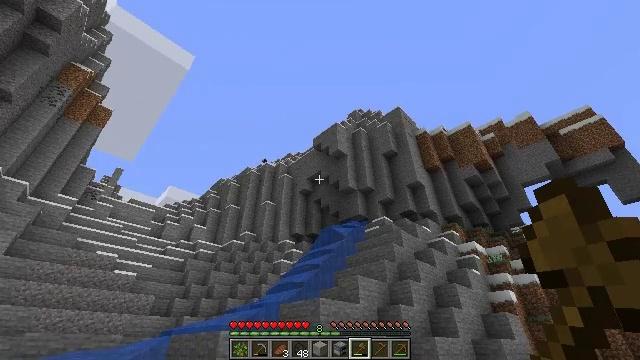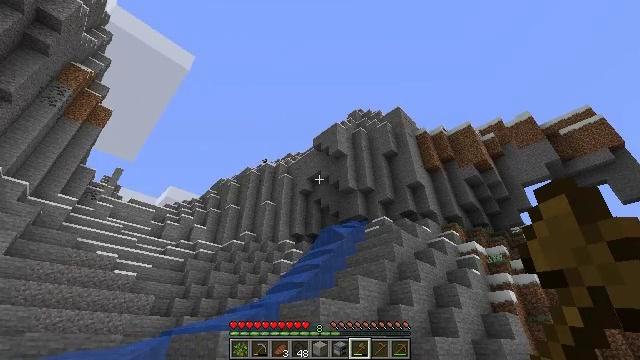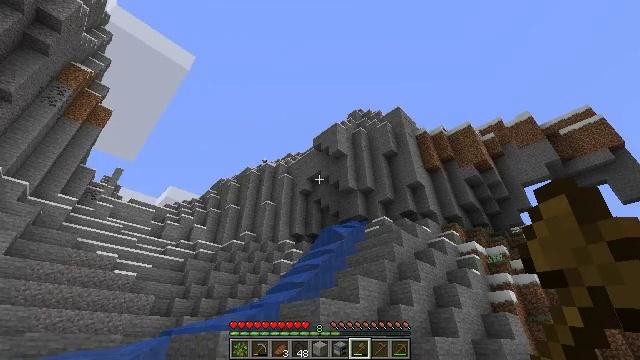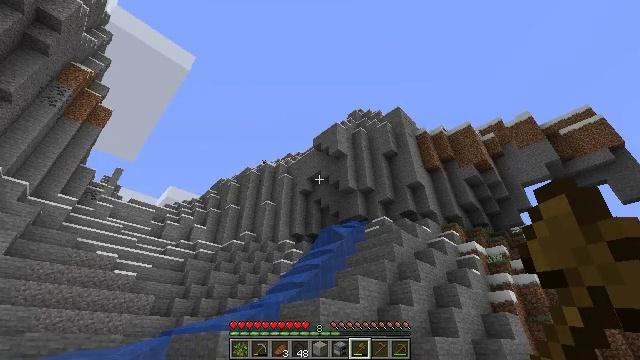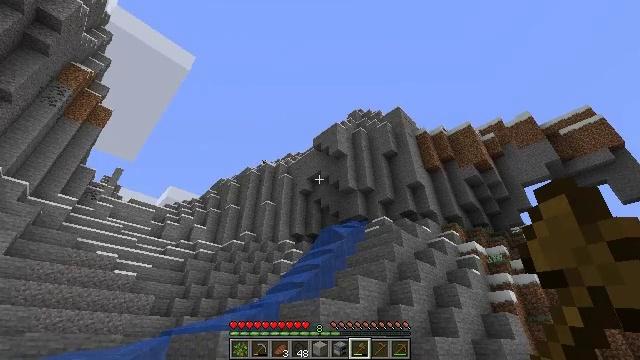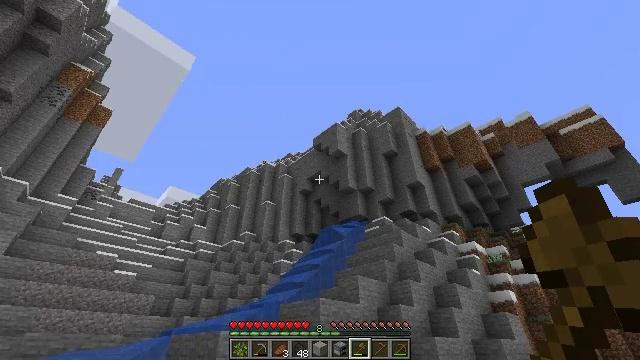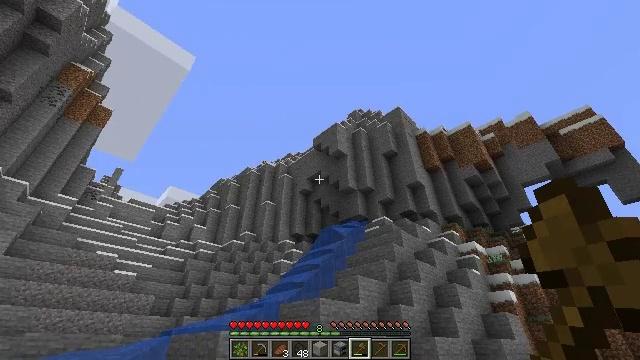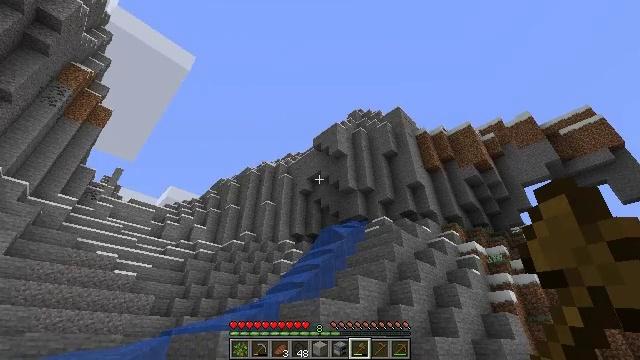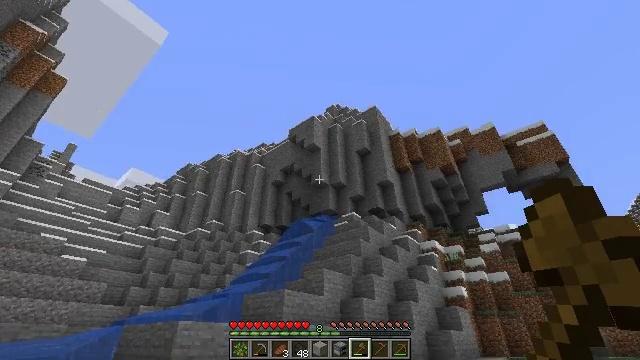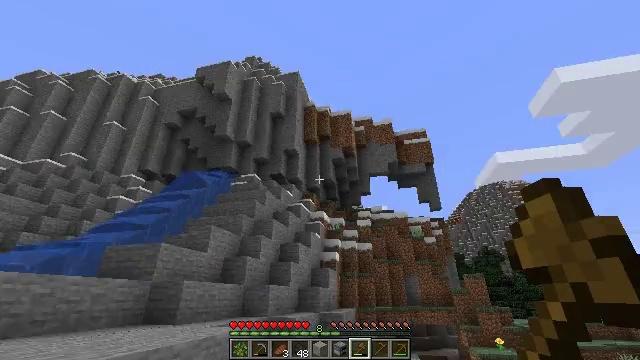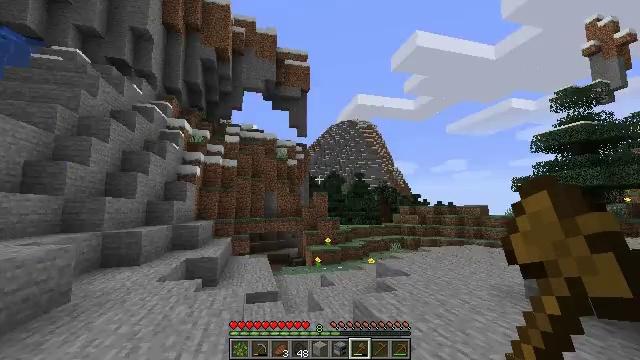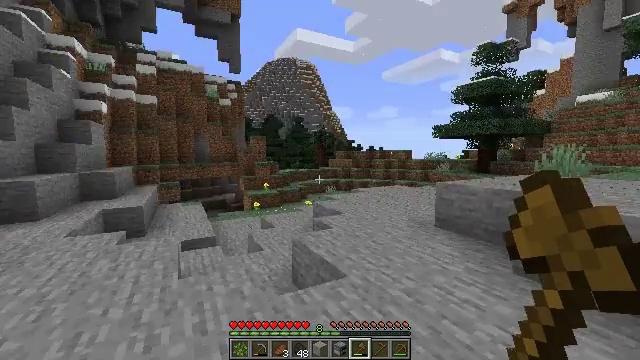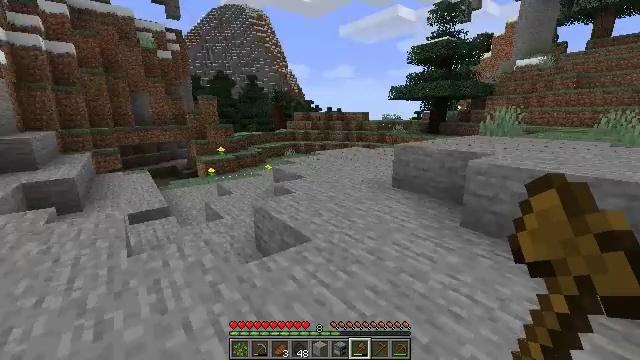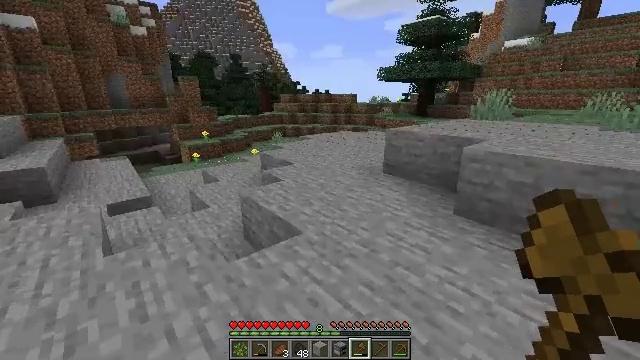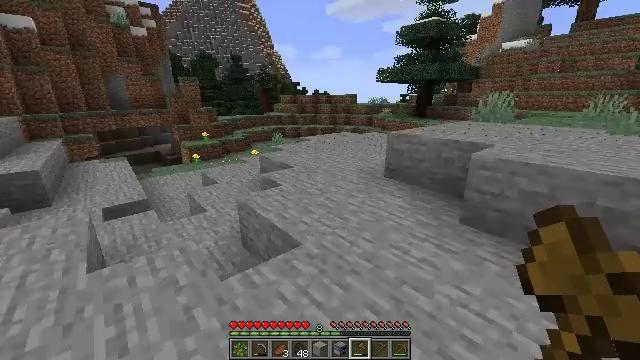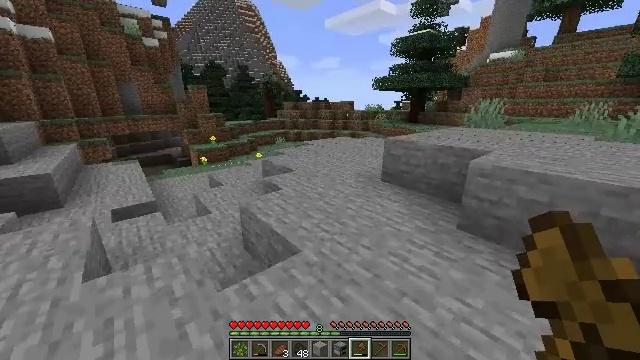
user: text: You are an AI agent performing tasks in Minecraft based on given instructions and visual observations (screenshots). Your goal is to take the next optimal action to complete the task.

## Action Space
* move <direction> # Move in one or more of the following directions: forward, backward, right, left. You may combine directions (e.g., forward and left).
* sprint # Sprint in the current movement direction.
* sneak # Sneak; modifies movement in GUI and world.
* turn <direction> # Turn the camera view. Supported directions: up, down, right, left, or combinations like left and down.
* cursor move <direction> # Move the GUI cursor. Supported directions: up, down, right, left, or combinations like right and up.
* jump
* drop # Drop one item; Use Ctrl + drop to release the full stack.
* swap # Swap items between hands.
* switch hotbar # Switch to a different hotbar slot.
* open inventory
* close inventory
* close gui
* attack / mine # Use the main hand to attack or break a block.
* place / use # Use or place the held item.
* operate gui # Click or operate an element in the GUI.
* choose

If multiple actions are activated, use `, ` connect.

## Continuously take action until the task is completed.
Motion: motion action
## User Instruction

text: Gather materials from the sweet berry bush.
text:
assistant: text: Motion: no_op
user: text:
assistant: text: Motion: no_op
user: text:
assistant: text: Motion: no_op
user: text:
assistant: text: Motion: no_op
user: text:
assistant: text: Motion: no_op
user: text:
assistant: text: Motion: no_op
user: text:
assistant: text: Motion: no_op
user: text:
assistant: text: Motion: turn right and down
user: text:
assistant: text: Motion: move forward, turn right and down
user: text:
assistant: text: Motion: move forward, turn right and down
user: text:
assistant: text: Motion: move forward, turn right and down
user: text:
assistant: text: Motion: move forward, turn right and down
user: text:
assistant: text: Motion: move forward, sprint, turn right and down
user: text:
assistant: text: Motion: move forward, sprint
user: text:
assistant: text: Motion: move forward, sprint
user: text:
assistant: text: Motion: move forward, sprint
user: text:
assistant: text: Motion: move forward
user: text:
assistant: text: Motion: move forward
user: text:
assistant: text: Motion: move forward, sprint
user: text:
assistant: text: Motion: move forward, sprint
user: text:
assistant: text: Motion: move forward, sprint
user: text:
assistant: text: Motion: move forward, sprint
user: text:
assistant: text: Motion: move forward
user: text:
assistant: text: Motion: move forward
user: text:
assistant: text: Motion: move forward
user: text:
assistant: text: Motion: move forward
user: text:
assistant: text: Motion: move forward
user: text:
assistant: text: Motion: move forward, jump
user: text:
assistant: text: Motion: move forward, jump
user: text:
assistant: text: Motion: move forward, jump